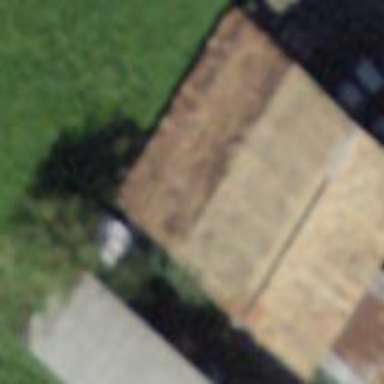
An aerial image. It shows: Rural barn.